Question: I'd like to use the <URL> font on a 'UILabel', but it's not showing up in the iOS simulator. All that appears is the default system font. I have:
1) Added files to project + selected to copy to app folder.
2) Added to Info.plist.

3) Xcode automatically added all fonts to my build phases folder.
4) Cleaned the project + built it again.
And it still doesn't show up! In my code, I have this:
'''
self.itemPrice = [[UILabel alloc] initWithFrame:CGRectMake(230.0, 30.0, 75.0, 30.0)];
self.itemPrice.adjustsFontSizeToFitWidth = YES;
self.itemPrice.font = [UIFont fontWithName:@"OpenSans-ExtraBold" size:13.0f];
self.itemPrice.textAlignment = NSTextAlignmentCenter;
self.itemPrice.text = [NSString stringWithFormat:@"%@", [Formatters formatPrice:self.item.price]];
[self.slidingDetailScrollView addSubview:self.itemPrice];
'''
Anyone know what is causing this bizarre bug?
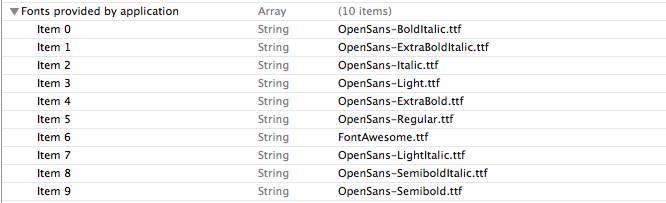
Answer: Fixed it, it was because of this minor error.
'''
self.itemPrice.font = [UIFont fontWithName:@"OpenSans-Extrabold" size:13.0f];
'''
'Extrabold', not 'ExtraBold'. I opened up Font Viewer, as recommended, and it showed that under 'PostScript Name'.
I have now used '#define''s to place a font string name in there and use that throughout my application to avoid user error and literal strings in the middle of my code.